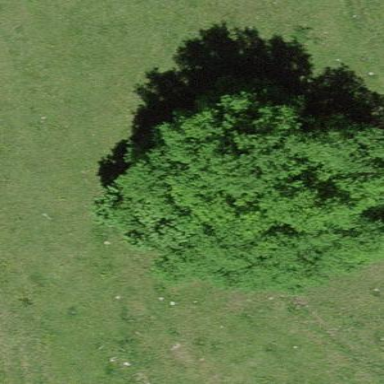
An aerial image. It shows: Beautiful woodland area.